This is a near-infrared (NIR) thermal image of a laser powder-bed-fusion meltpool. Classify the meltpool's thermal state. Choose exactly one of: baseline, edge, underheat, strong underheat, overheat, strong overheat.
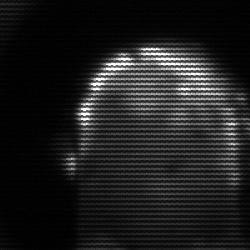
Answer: baseline